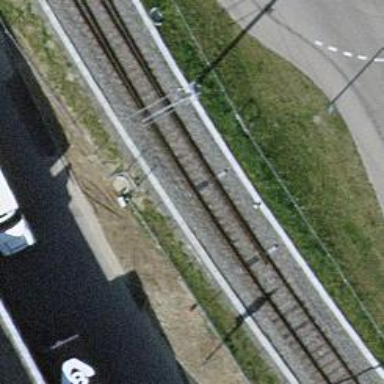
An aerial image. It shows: Railway switch.